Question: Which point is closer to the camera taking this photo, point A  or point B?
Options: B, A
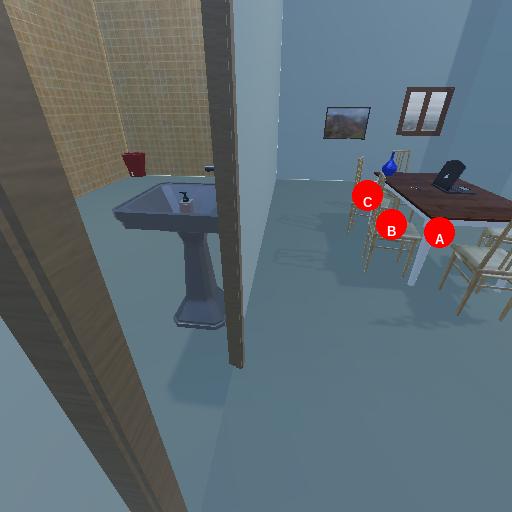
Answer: B